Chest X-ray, PA view. Patient: 9 years old, sex F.
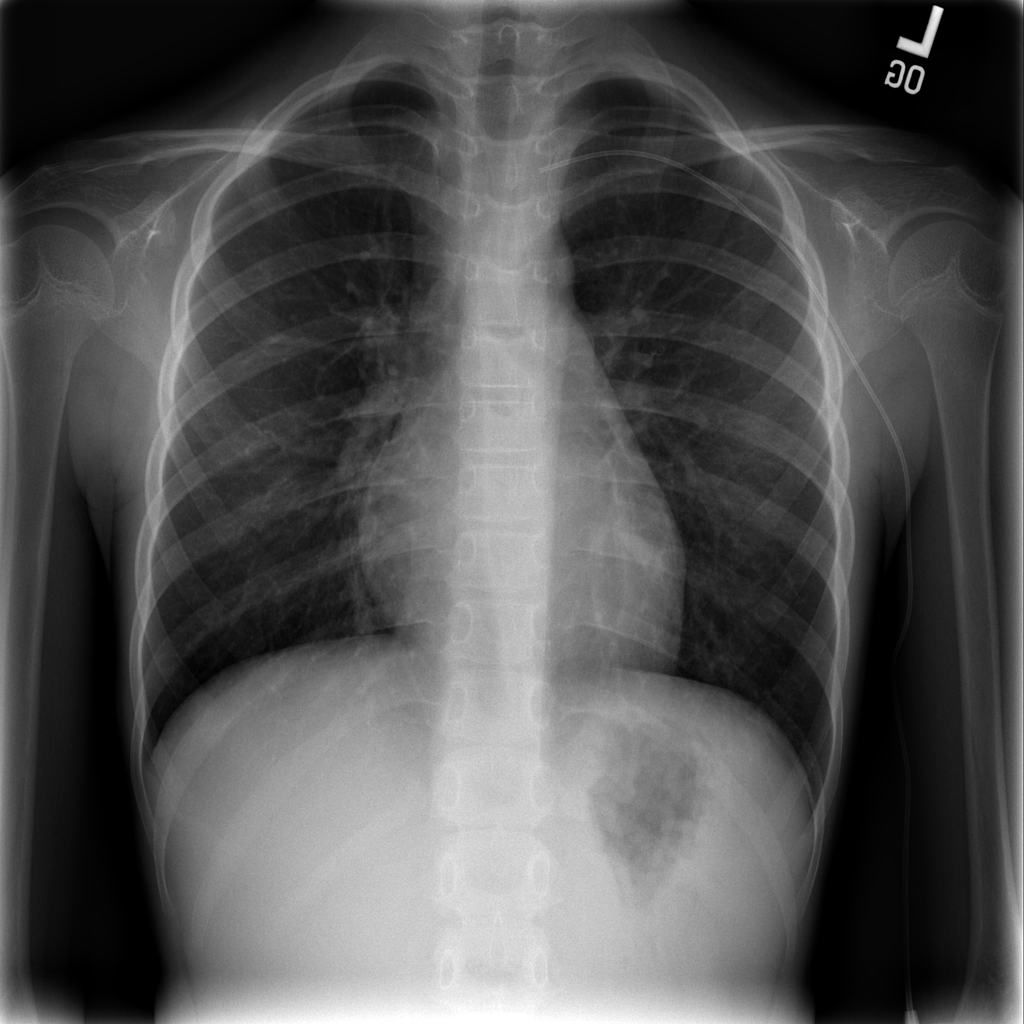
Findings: No Finding